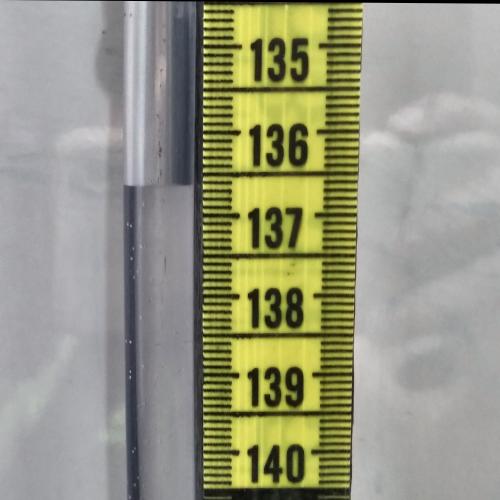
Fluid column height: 136.6 cm